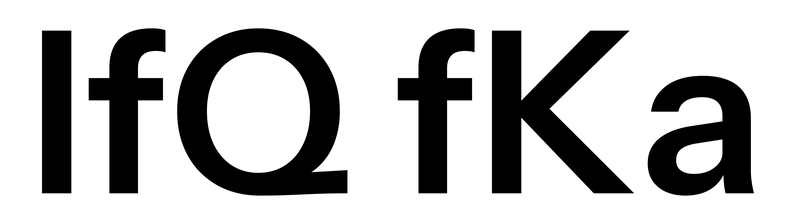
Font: InstrumentSans_SemiBold